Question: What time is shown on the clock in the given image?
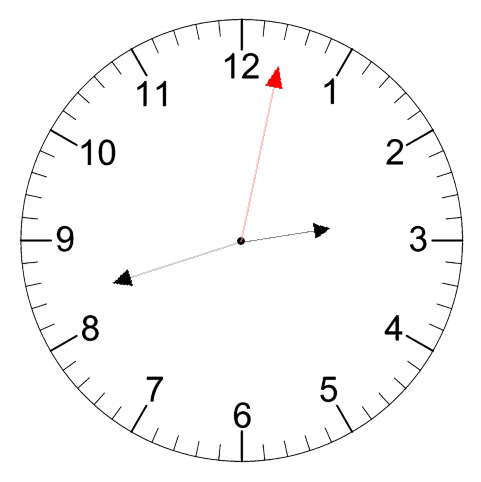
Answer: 02:42:02